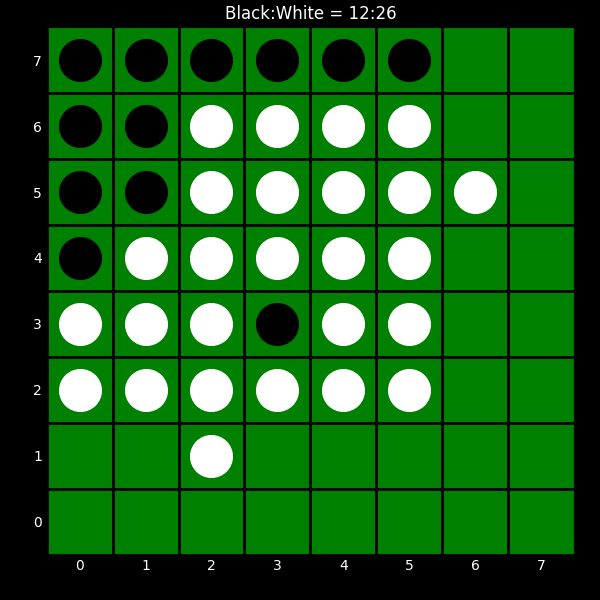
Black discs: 12
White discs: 26